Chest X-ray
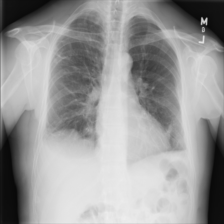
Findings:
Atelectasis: negative
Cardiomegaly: negative
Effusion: negative
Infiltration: negative
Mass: negative
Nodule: negative
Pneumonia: negative
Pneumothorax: negative
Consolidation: negative
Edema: negative
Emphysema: negative
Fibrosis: negative
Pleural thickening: negative
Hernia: negative